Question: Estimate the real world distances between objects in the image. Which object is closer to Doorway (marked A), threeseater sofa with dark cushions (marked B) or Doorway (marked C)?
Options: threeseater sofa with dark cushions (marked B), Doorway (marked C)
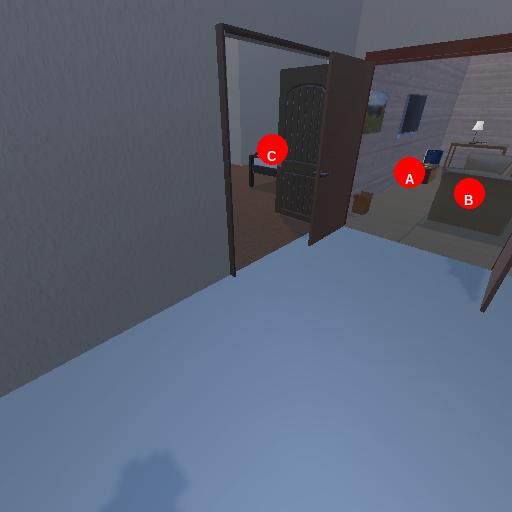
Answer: threeseater sofa with dark cushions (marked B)